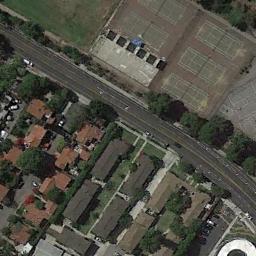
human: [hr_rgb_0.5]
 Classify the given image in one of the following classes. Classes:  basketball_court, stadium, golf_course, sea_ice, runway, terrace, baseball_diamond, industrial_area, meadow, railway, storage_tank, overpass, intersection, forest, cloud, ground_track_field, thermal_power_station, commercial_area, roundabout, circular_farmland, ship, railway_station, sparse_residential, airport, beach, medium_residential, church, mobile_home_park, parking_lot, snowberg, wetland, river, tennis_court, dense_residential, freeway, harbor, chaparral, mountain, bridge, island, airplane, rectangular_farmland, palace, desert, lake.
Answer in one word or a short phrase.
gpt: tennis_court